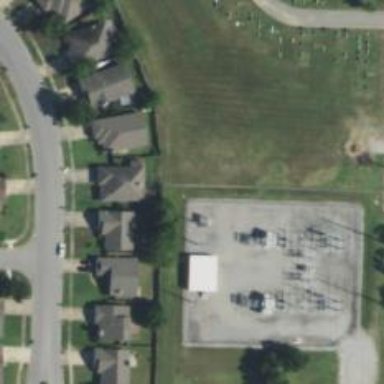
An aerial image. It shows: Distribution level power substation.